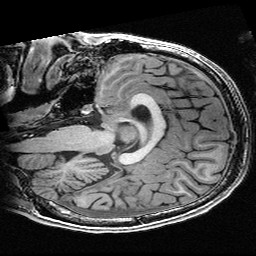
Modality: T1w
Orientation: sagittal
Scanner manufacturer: ge
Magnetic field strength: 3 T
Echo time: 0.00318 s